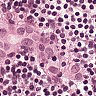
Metastatic tissue present: yes